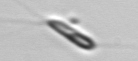
Label: Chrysochromulina